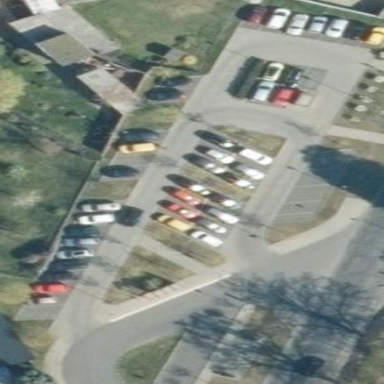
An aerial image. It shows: Parking area with surface.